Field crop: maize
Growth stage: 1
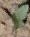
Species: datura